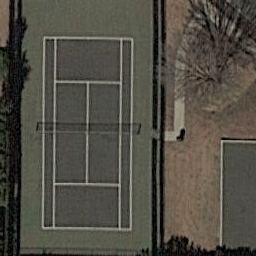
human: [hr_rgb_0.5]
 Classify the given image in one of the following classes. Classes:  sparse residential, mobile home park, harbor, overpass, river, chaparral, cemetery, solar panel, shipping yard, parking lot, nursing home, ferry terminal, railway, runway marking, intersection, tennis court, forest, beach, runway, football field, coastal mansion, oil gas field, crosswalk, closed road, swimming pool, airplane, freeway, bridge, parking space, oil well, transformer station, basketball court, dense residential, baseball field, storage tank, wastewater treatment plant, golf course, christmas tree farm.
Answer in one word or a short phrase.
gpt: tennis court